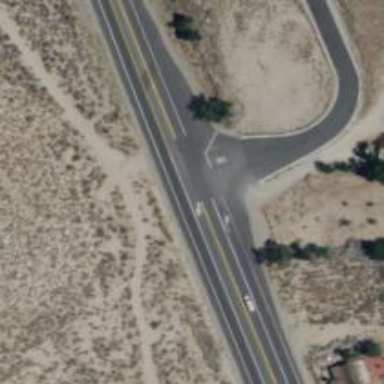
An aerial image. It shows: Stop road.